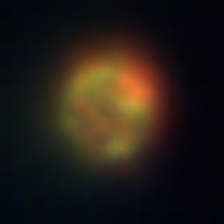
Taxon: NanoPlankton
Group: Other